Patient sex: M
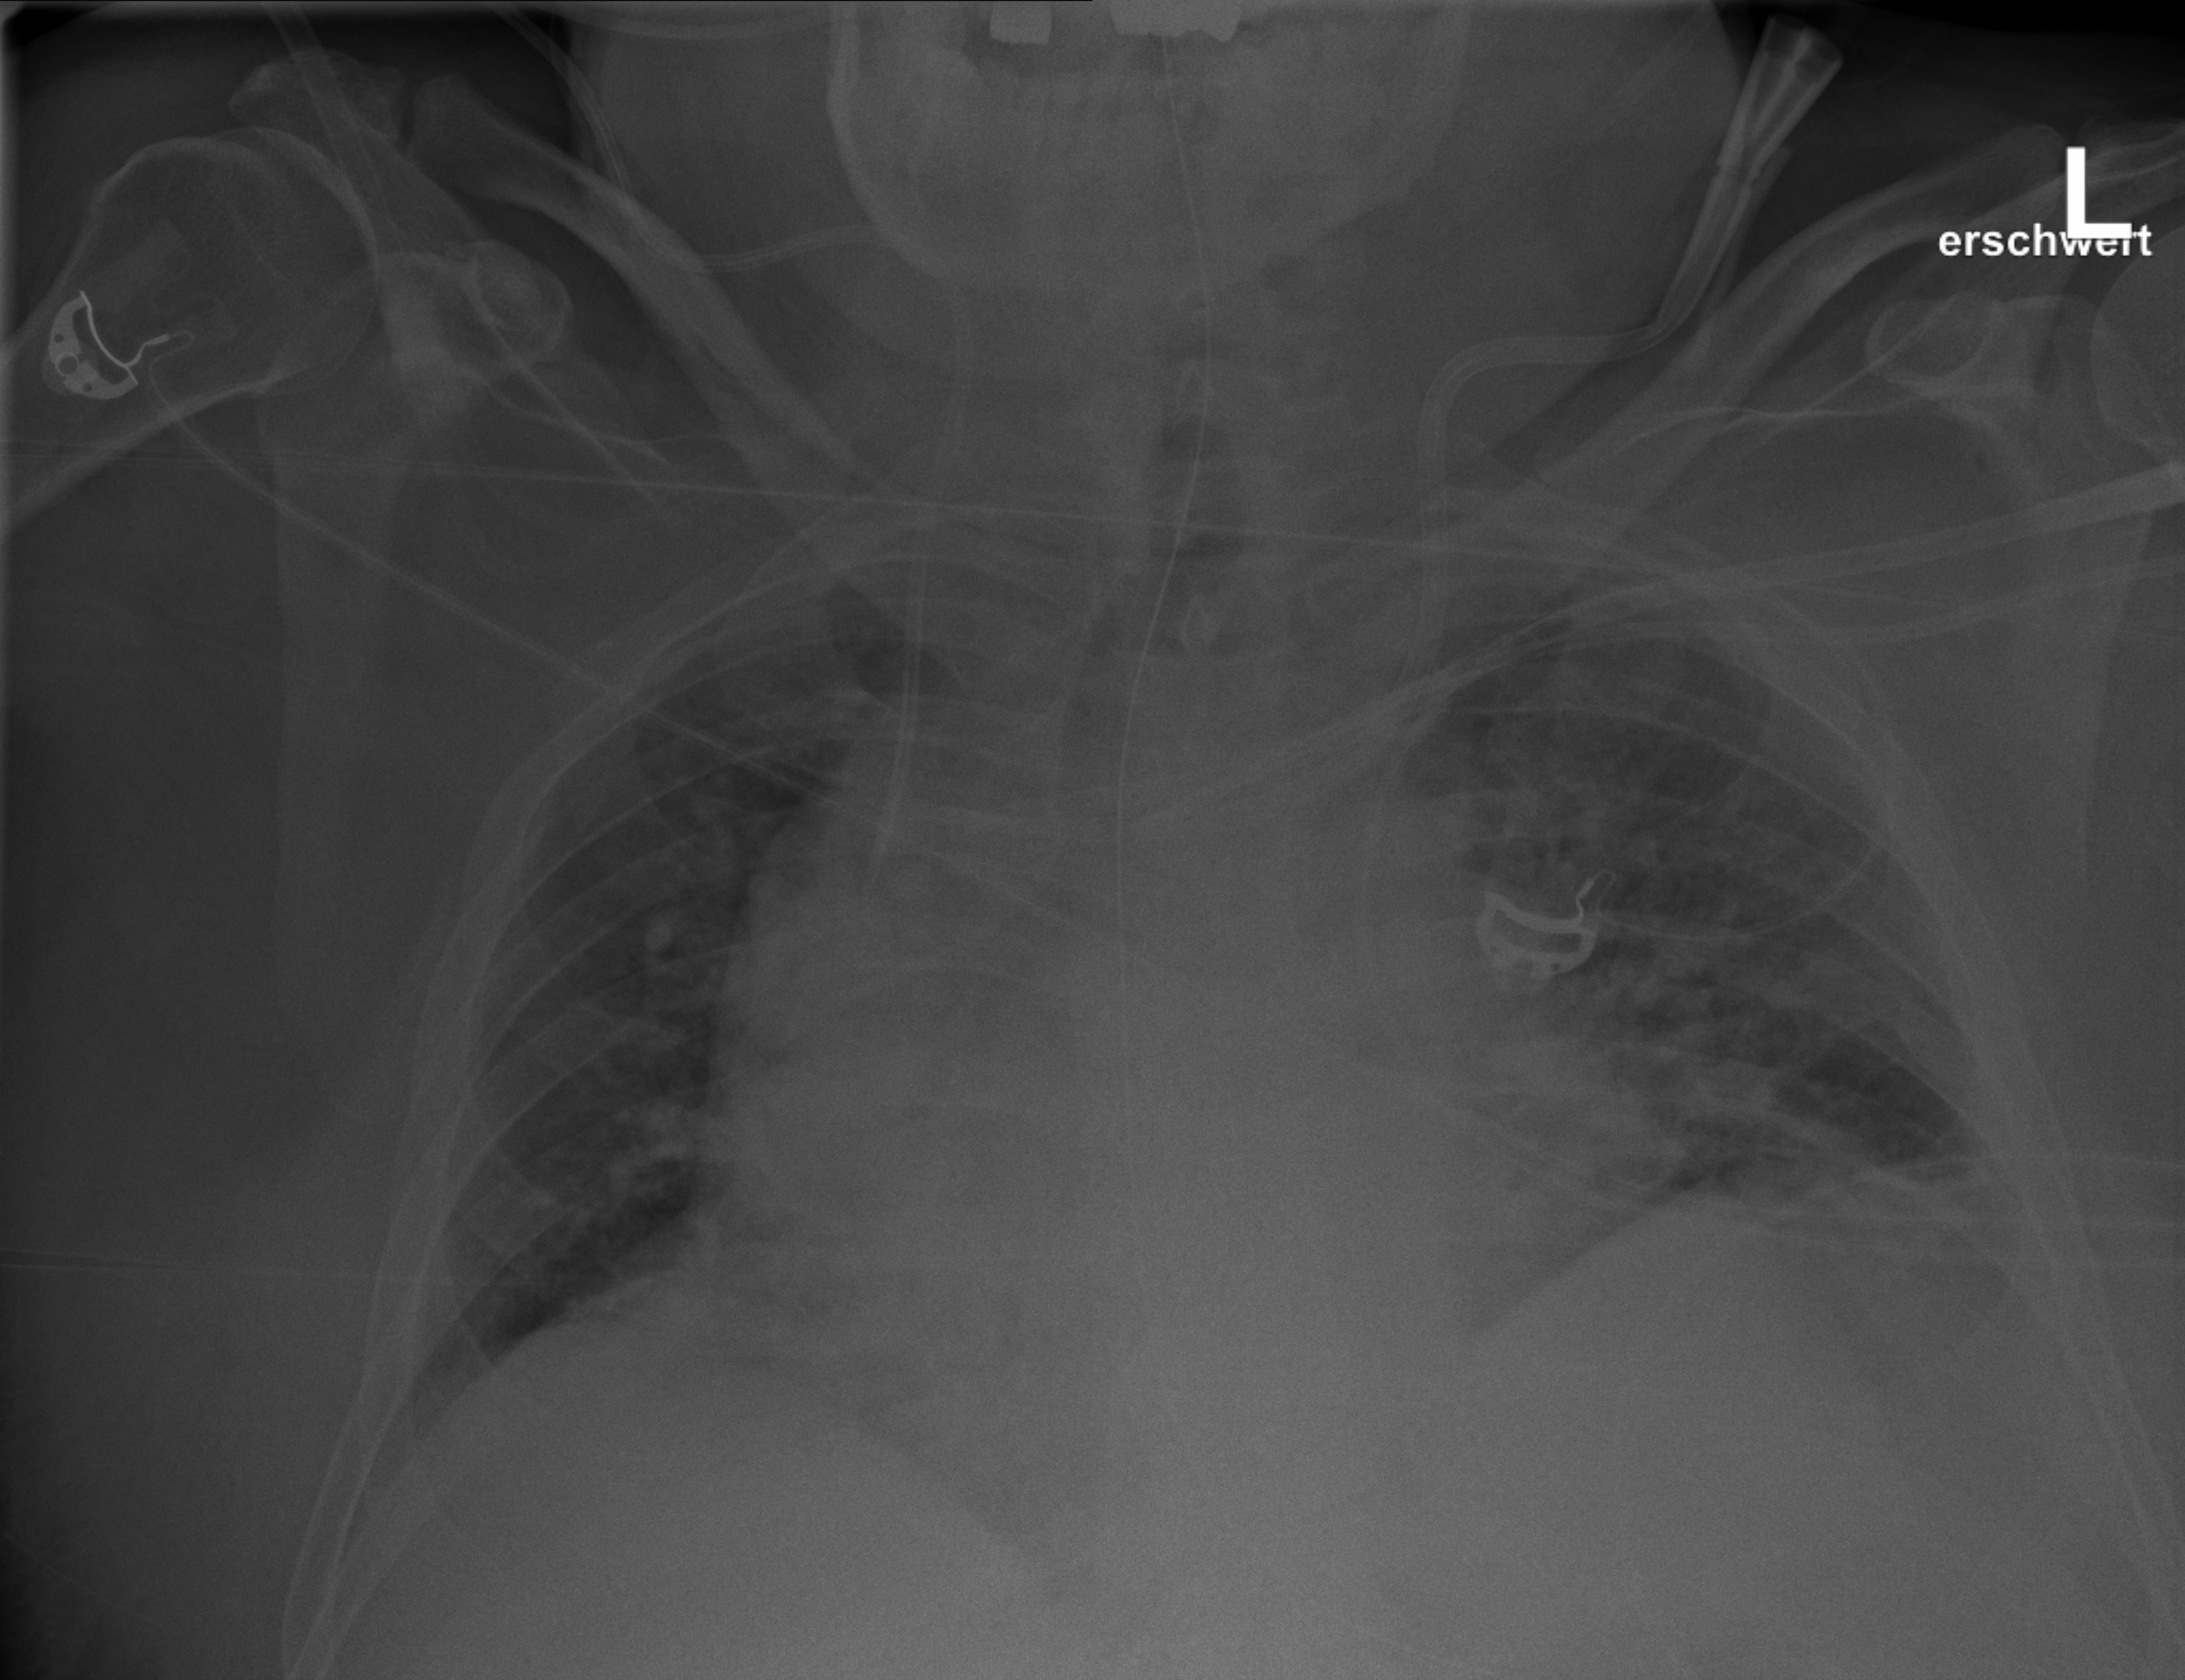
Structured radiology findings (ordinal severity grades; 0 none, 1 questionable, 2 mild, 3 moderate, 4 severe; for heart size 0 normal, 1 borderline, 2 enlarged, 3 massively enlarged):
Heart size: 2
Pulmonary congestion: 3
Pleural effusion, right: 2
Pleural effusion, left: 1
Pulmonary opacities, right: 2
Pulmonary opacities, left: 2
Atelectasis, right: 2
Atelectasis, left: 2